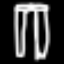
Label: pants